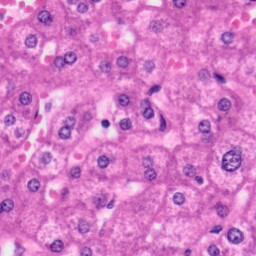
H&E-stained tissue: Liver